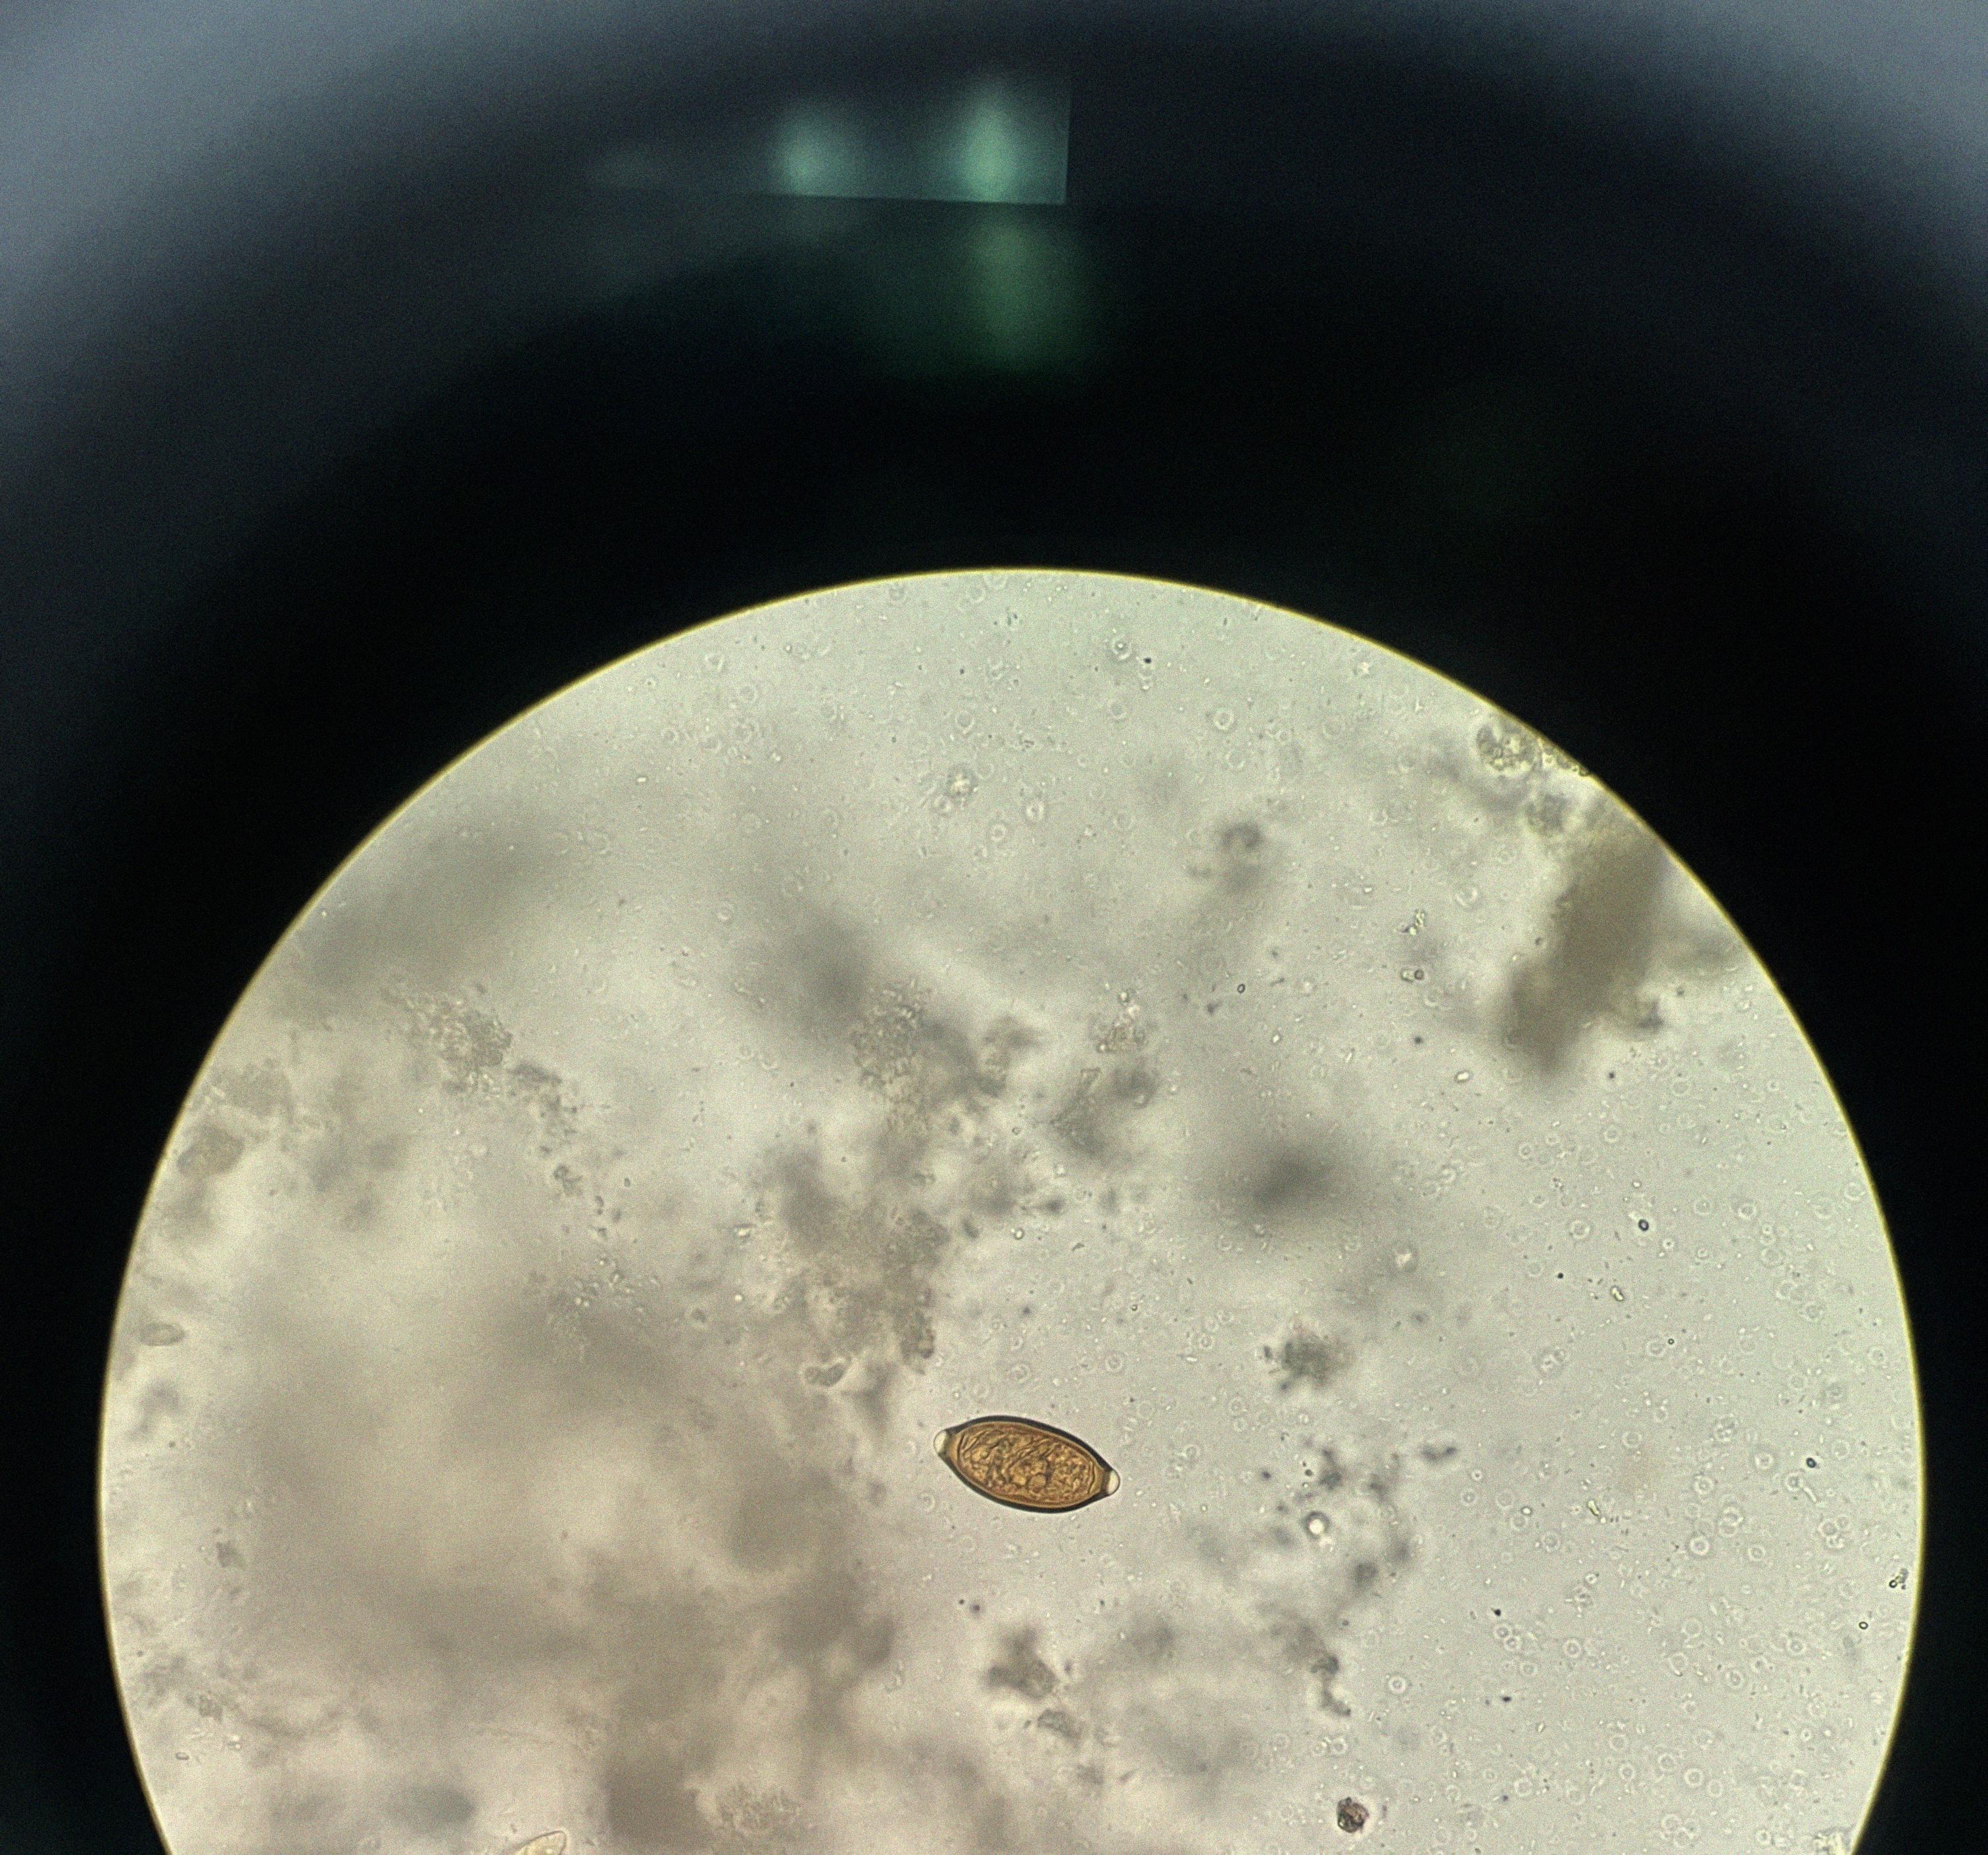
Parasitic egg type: Trichuris trichiura